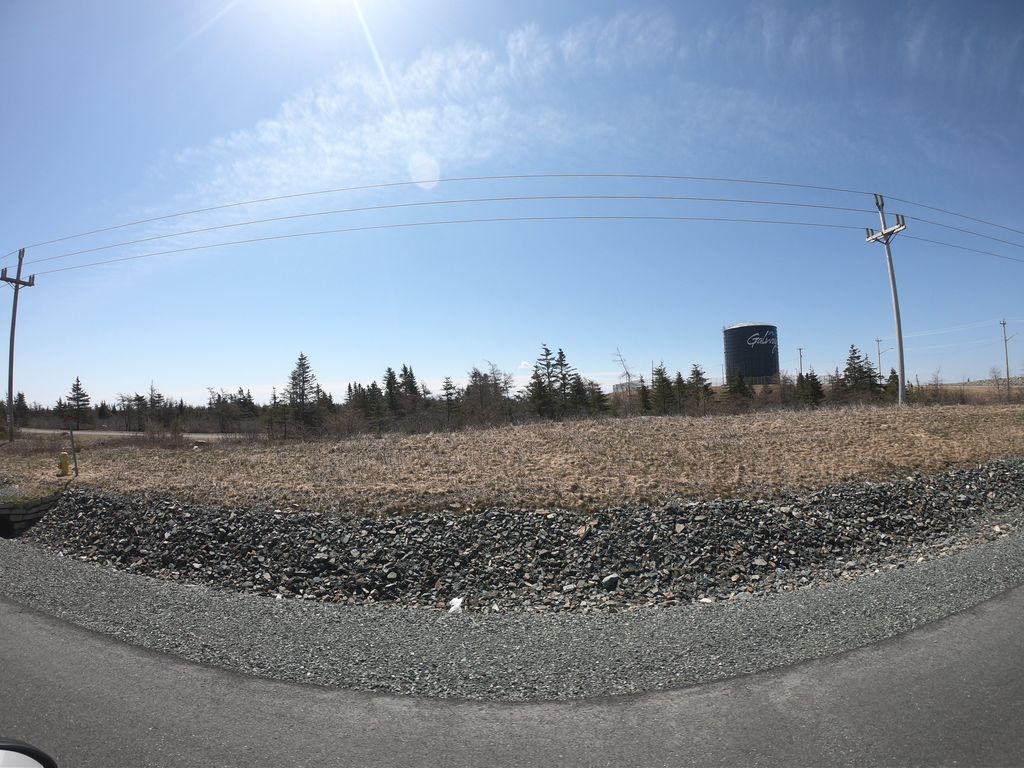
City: st_johns